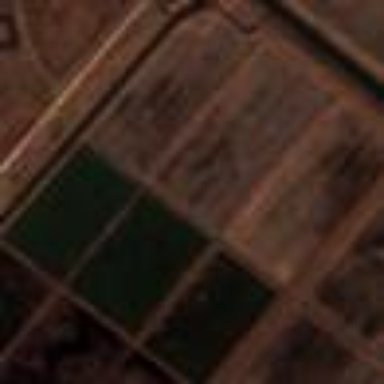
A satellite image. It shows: Farmland with rice crops.